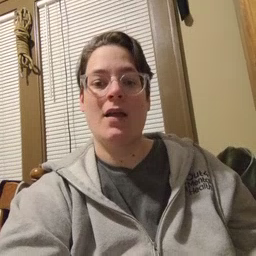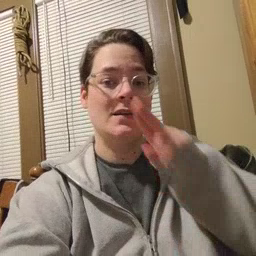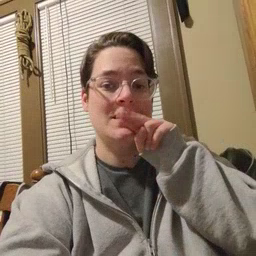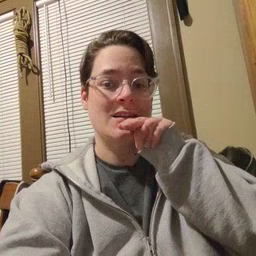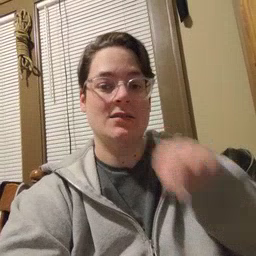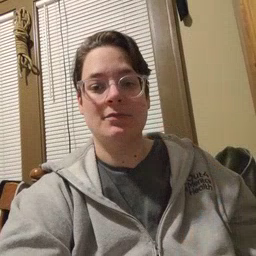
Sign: tongue